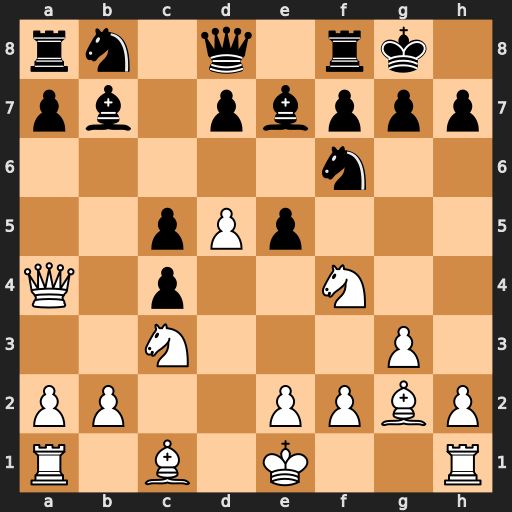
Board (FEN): rn1q1rk1/pb1pbppp/5n2/2pPp3/Q1p2N2/2N3P1/PP2PPBP/R1B1K2R
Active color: w
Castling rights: KQ
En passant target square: -
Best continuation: d6 Bxg2 dxe7 Qxe7 Nxg2